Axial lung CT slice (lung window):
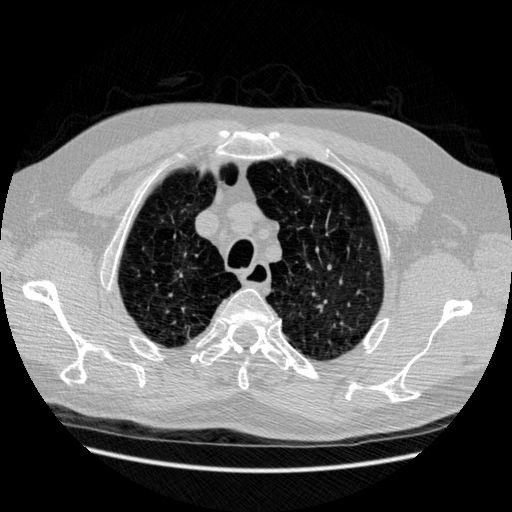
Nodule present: no